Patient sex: M
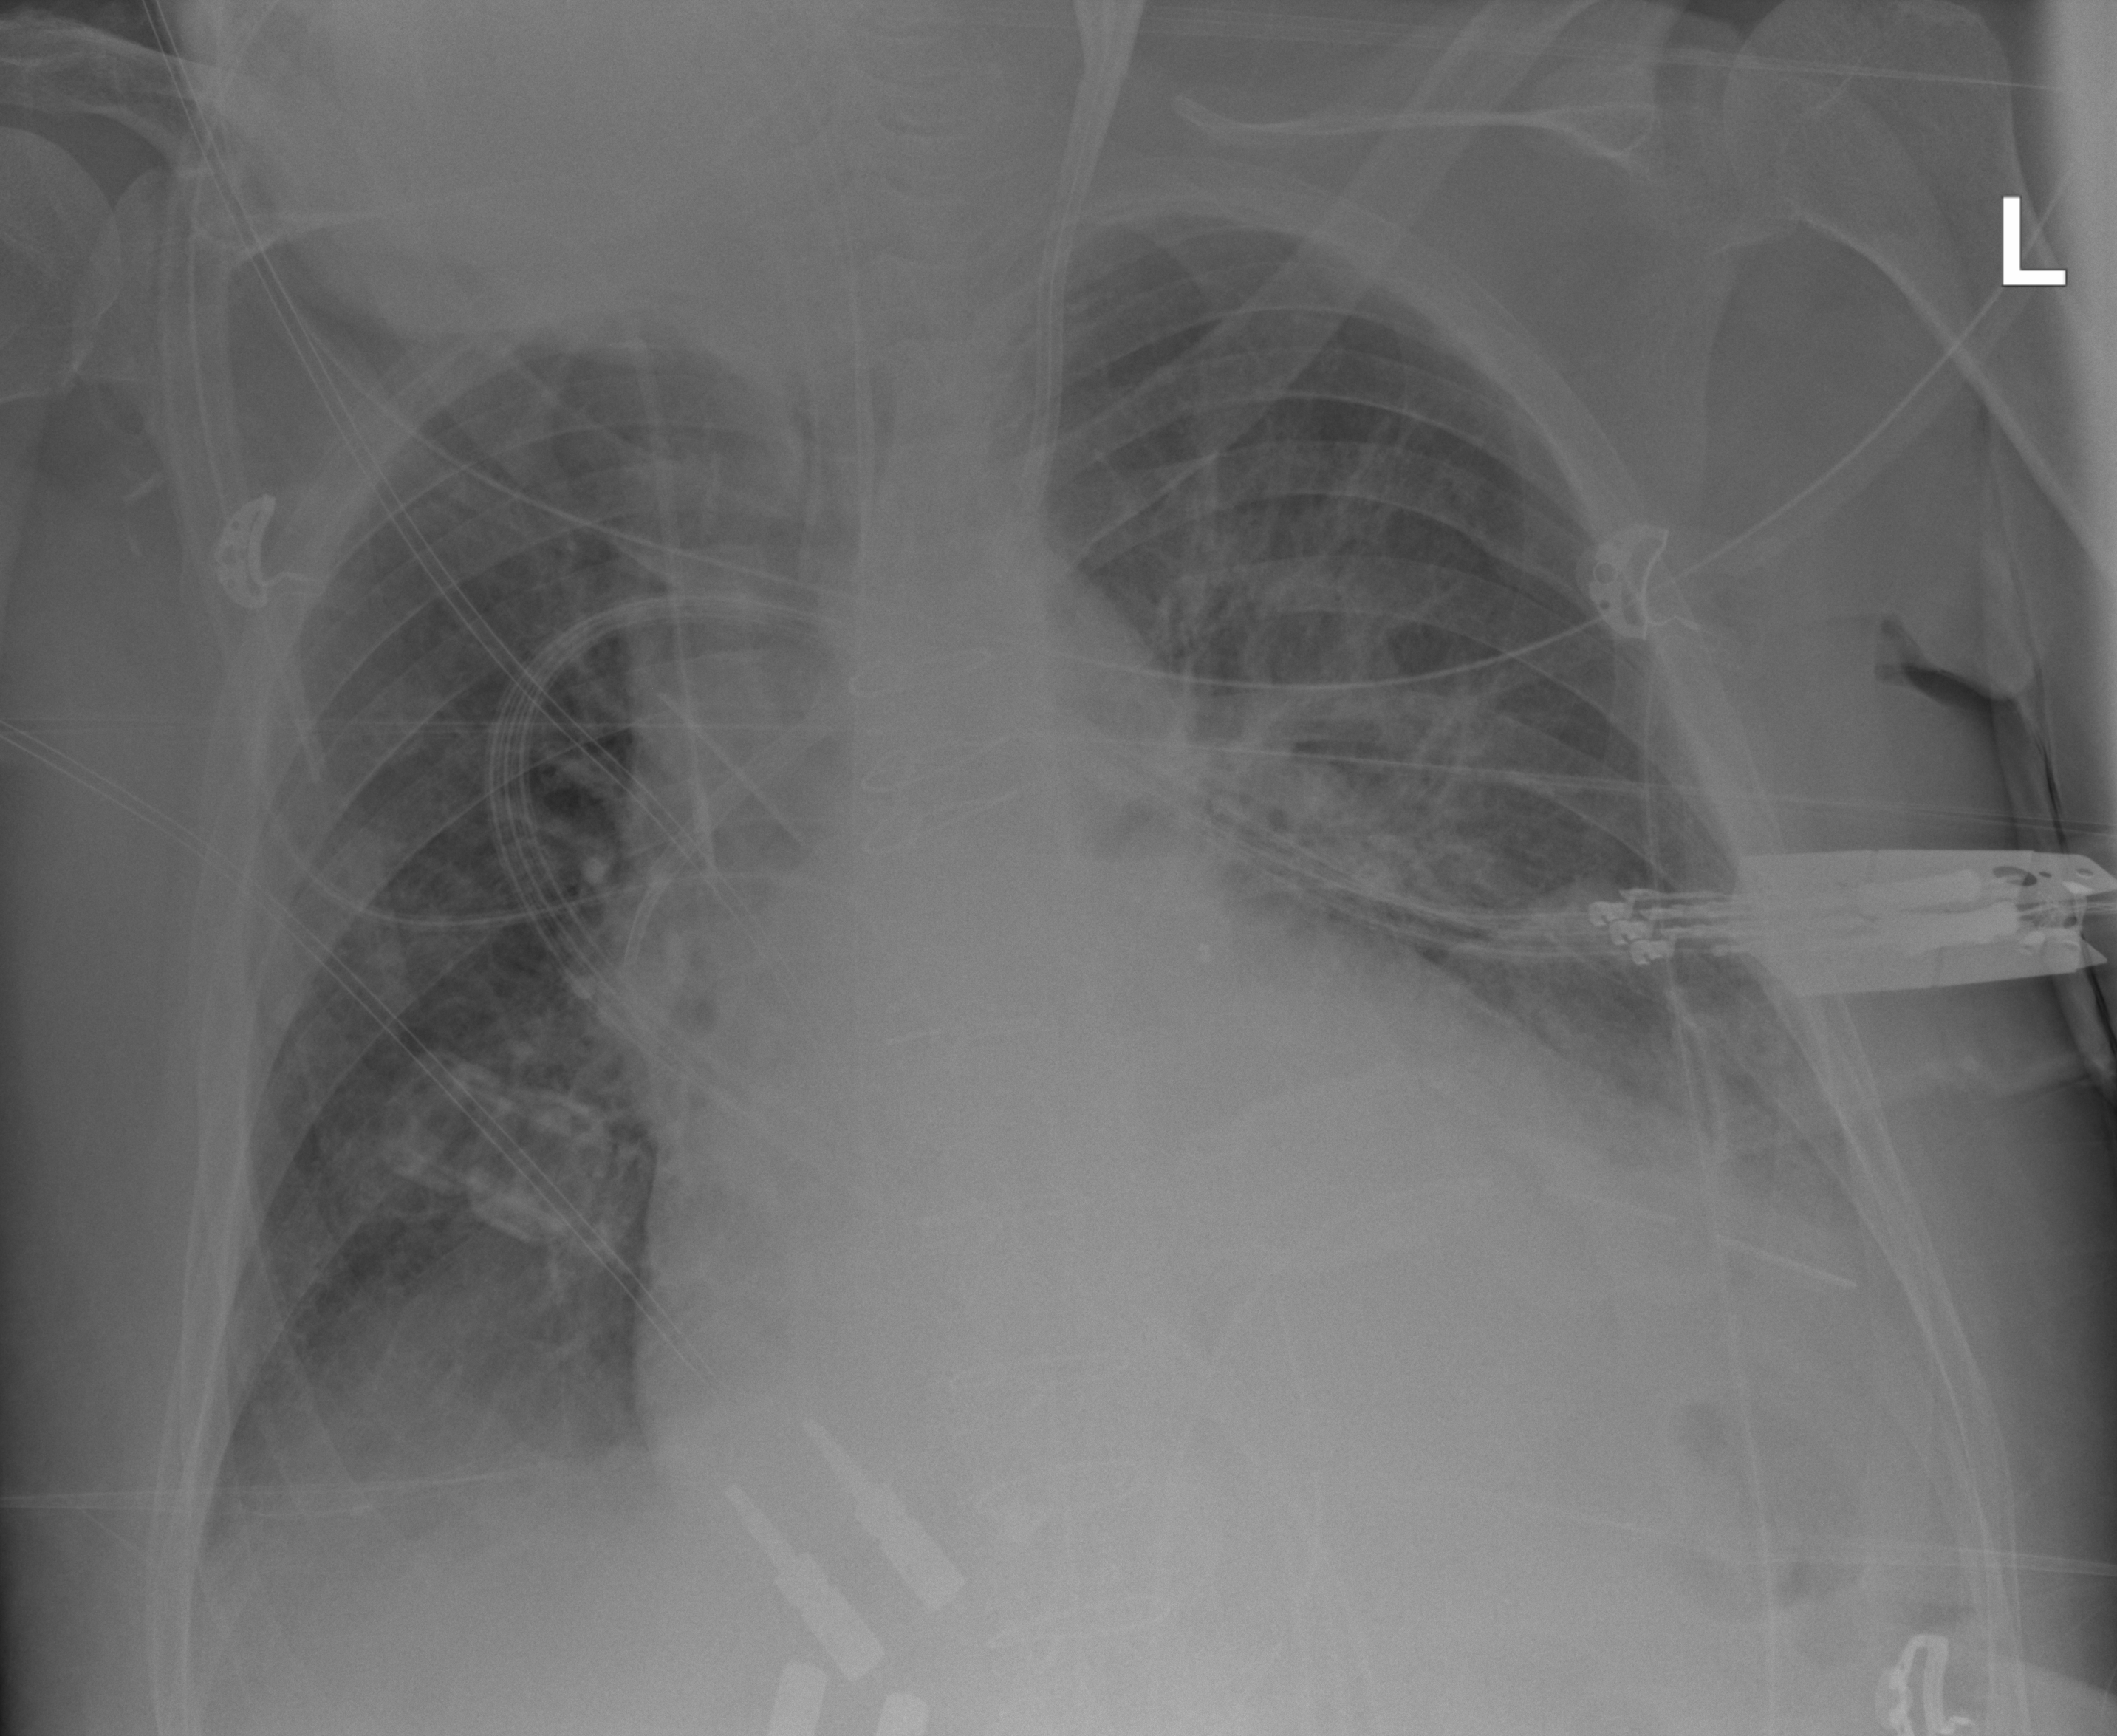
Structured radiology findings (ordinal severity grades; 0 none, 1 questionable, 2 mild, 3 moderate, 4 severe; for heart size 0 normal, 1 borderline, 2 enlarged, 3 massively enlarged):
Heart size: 2
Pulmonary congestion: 1
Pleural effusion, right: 2
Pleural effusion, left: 2
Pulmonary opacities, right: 0
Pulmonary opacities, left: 1
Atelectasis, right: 0
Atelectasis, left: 2